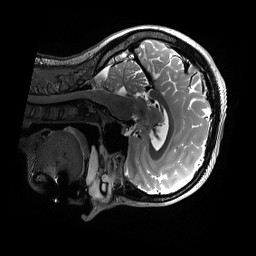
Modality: T2w
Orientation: sagittal
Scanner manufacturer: siemens
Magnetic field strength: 3 T
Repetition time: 3.2 s
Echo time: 0.564 s